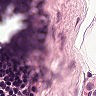
Metastatic tissue present: no